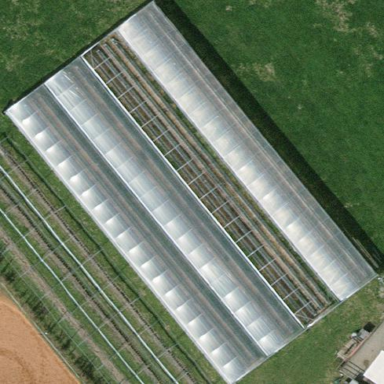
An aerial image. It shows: Greenhouse.